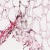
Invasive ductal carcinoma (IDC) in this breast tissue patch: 0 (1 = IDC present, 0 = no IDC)